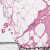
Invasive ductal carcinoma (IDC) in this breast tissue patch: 0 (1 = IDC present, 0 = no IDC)